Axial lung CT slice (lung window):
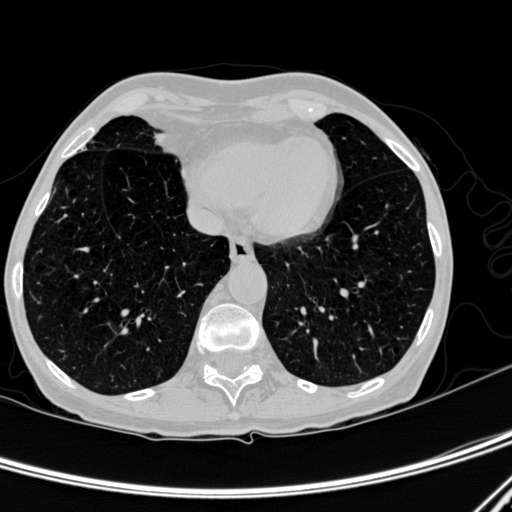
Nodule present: no